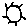
Label: sun